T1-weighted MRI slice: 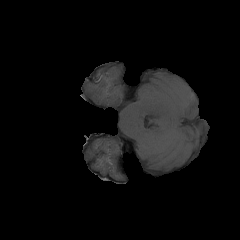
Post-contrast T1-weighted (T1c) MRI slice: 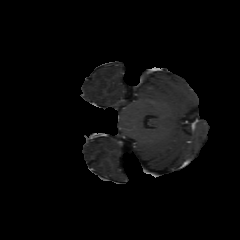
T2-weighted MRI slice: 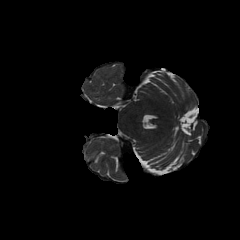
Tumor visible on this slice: no